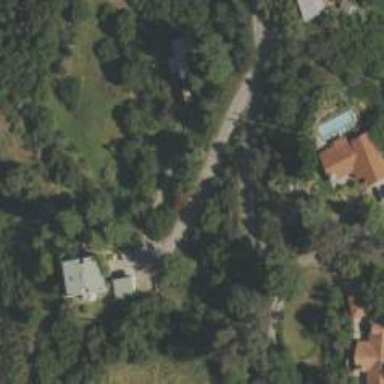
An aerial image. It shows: Driveway leading to service road.